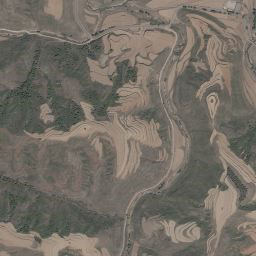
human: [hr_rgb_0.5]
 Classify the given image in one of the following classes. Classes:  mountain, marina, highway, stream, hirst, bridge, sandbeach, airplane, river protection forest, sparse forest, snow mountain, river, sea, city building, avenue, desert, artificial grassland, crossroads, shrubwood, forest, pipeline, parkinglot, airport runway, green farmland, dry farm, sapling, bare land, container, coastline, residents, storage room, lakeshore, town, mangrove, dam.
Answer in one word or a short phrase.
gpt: mountain